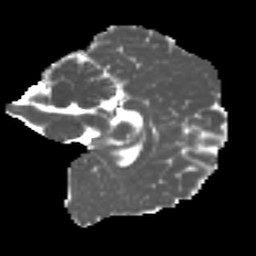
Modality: MD
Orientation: sagittal
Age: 18
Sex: female
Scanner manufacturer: ge
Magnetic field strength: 3 T
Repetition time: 7.8 s
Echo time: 0.0618 s